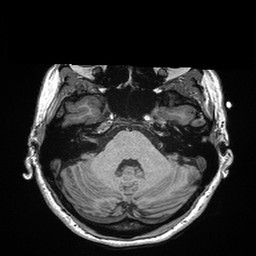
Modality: T1w
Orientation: coronal
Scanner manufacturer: siemens
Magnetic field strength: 3 T
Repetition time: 2.3 s
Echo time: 0.00298 s